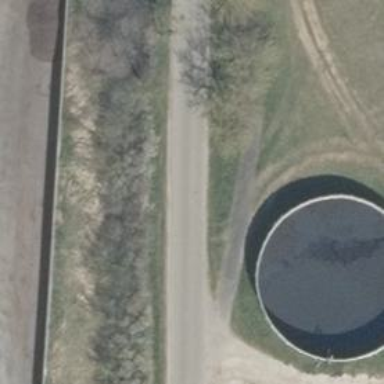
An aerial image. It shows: Slurry tank building.